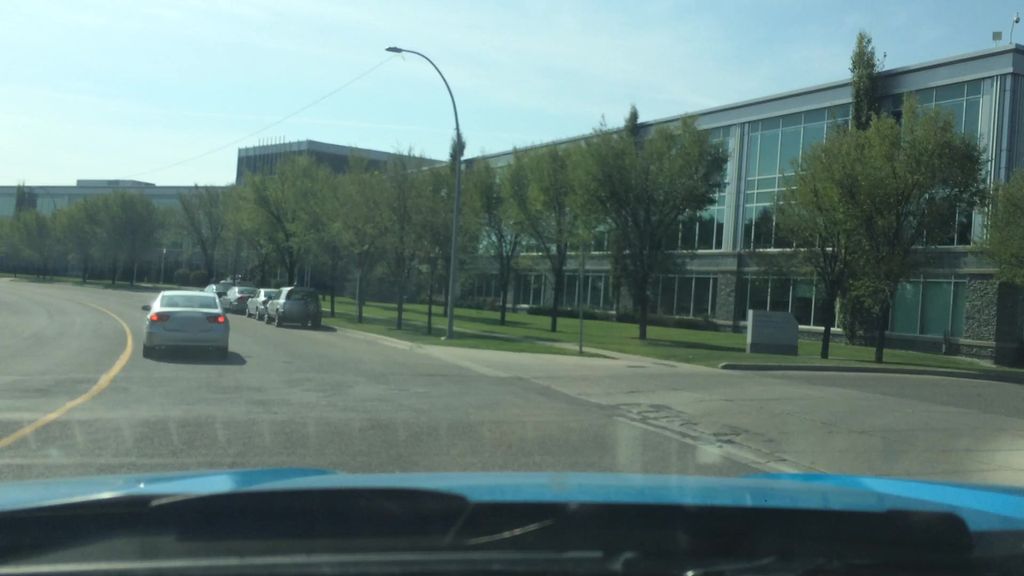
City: calgary